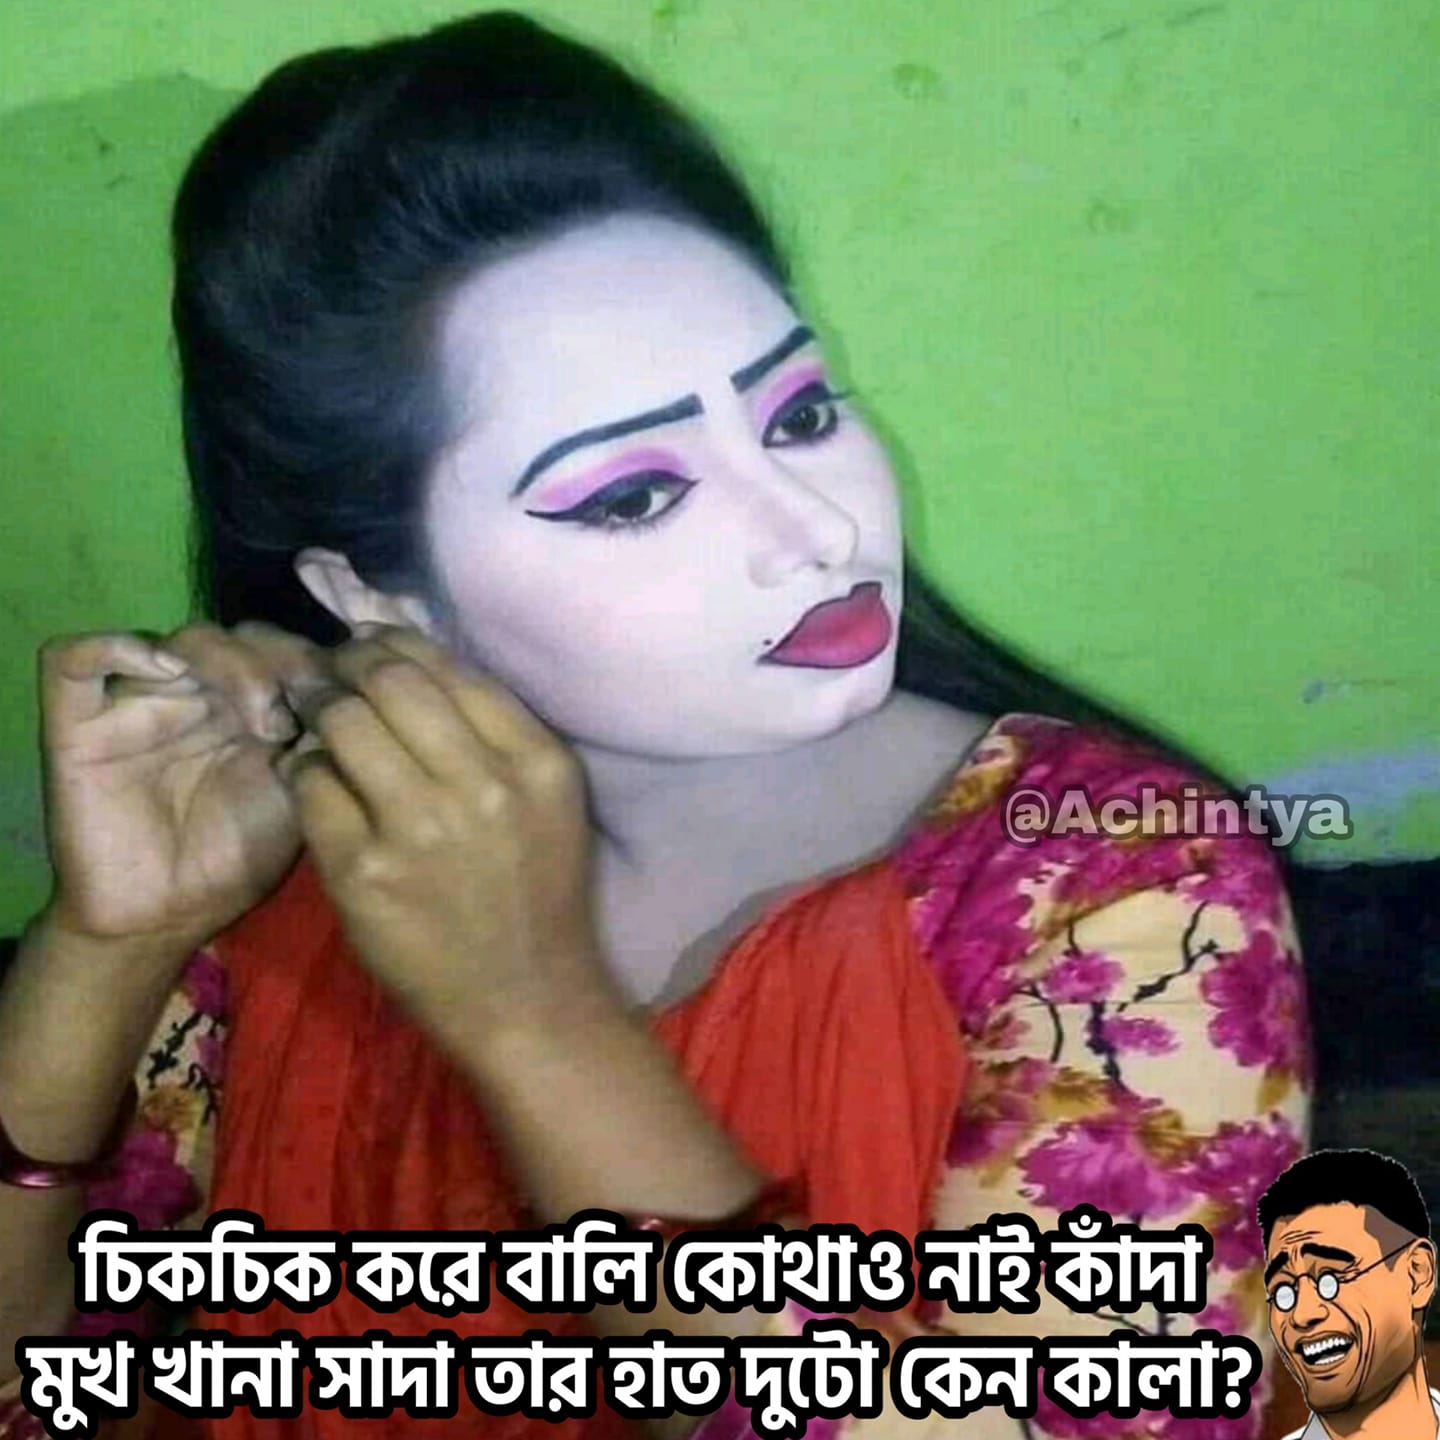
Caption: চিকচিক করে বালি কোথাও নাই কাঁদা মুখ খানা সাদা তার হাত দুটো কেন কালা ?
Label: hate